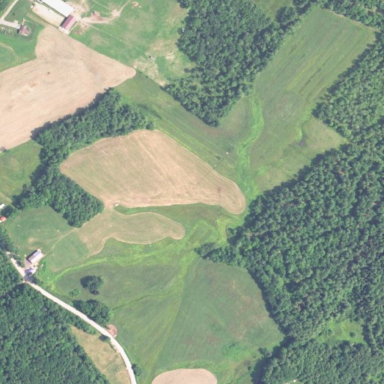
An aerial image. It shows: Agricultural meadow.